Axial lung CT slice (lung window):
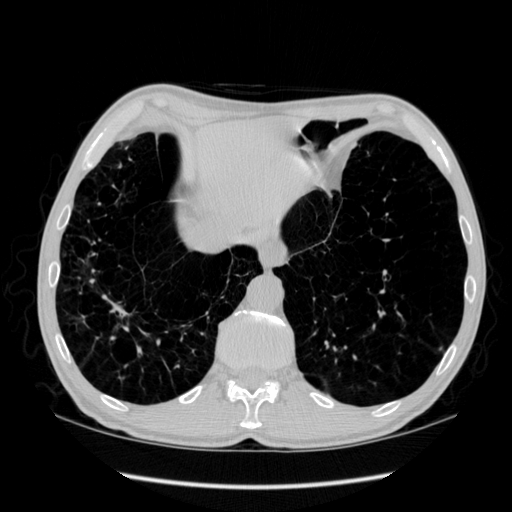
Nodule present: no